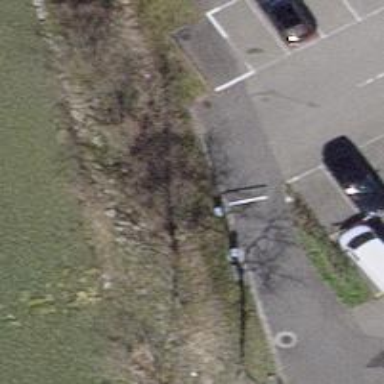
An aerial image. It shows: Compacted footway.